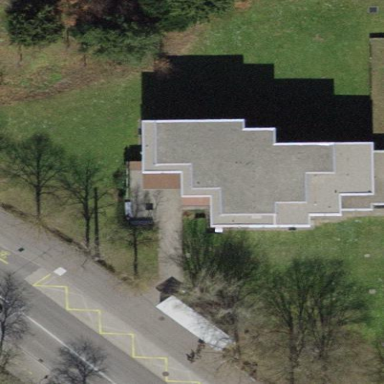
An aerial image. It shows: Hospital building with flat roof.